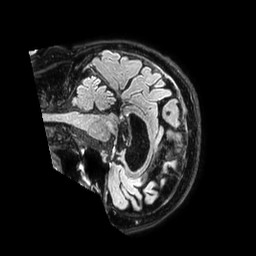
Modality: FLAIR
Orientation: sagittal
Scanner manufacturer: philips
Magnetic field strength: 3 T
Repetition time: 4.8 s
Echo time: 0.34 s